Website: lowes
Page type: customer-info-address
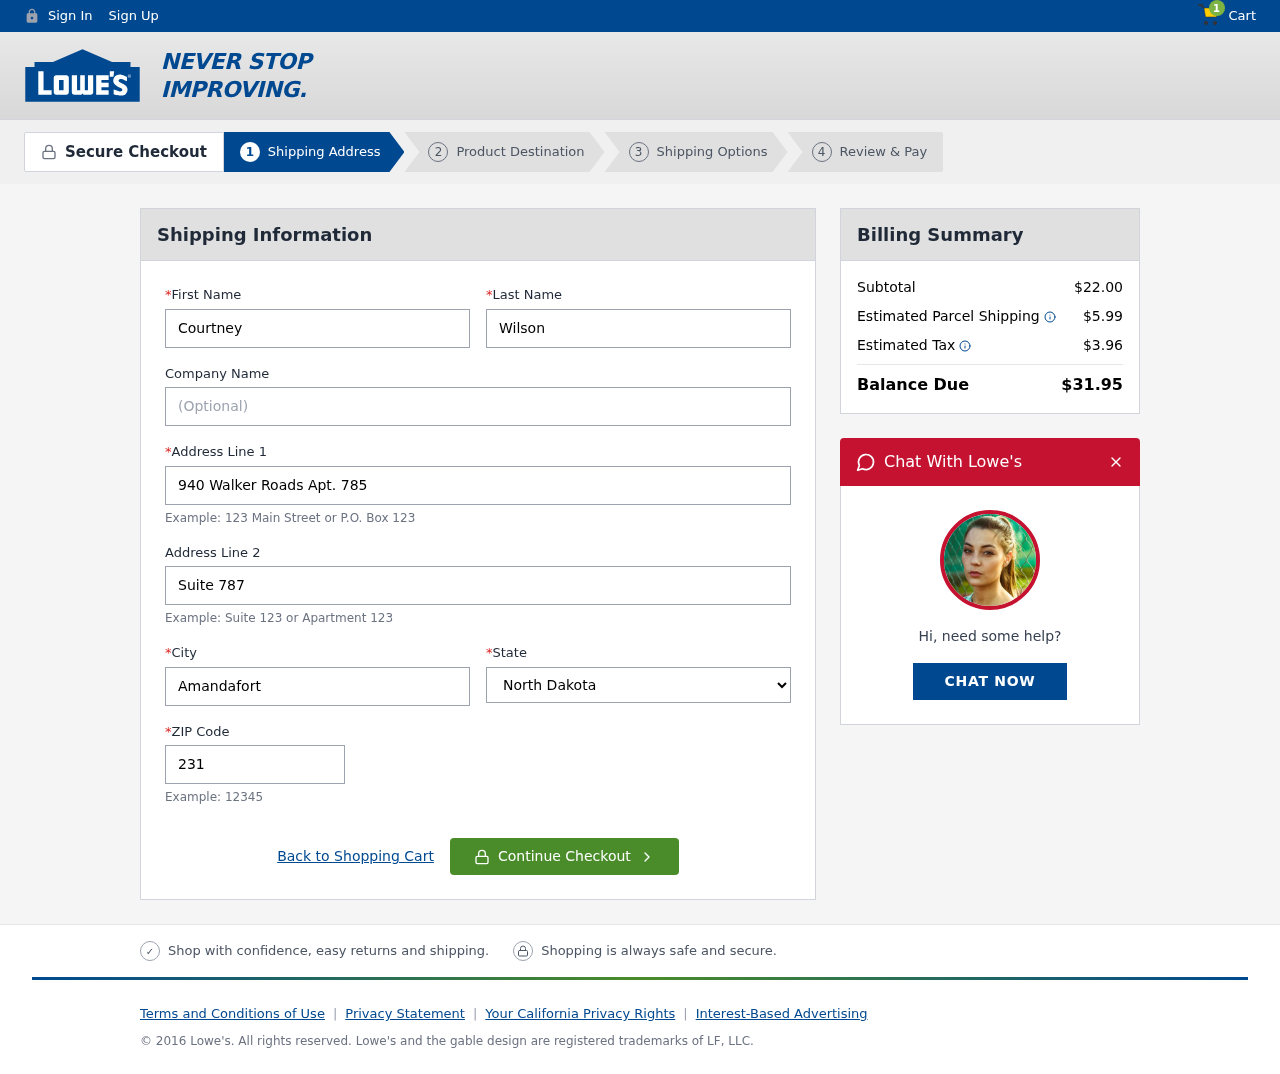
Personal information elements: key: PII_CITY
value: Amandafort
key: PII_FIRSTNAME
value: Courtney
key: PII_LASTNAME
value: Wilson
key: PII_POSTCODE
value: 23193
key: PII_STATE
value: North Dakota
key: PII_STREET
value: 940 Walker Roads Apt. 785
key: PII_STREET2
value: Suite 787
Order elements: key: ORDER_NUM_ITEMS
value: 1
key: ORDER_SUBTOTAL
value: $22.00
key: ORDER_SHIPPING_COST
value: $5.99
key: ORDER_TAX
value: $3.96
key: ORDER_TOTAL
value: $31.95